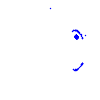
Particle: electron